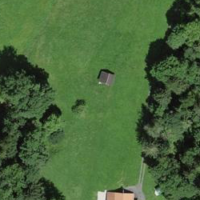
EUNIS habitat code: 44
Species observed at this site:
Impatiens parviflora